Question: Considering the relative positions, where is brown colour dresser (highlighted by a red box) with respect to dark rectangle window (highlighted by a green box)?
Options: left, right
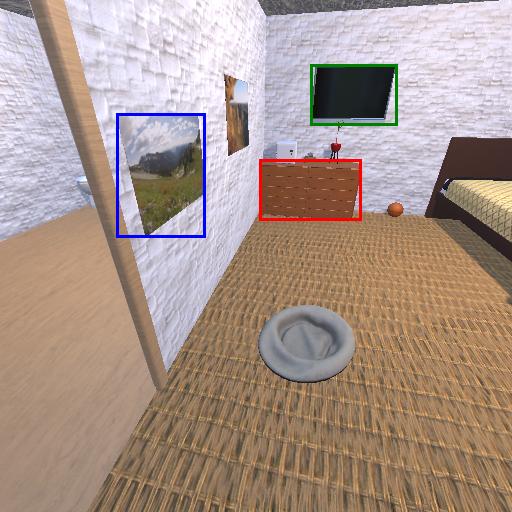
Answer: left